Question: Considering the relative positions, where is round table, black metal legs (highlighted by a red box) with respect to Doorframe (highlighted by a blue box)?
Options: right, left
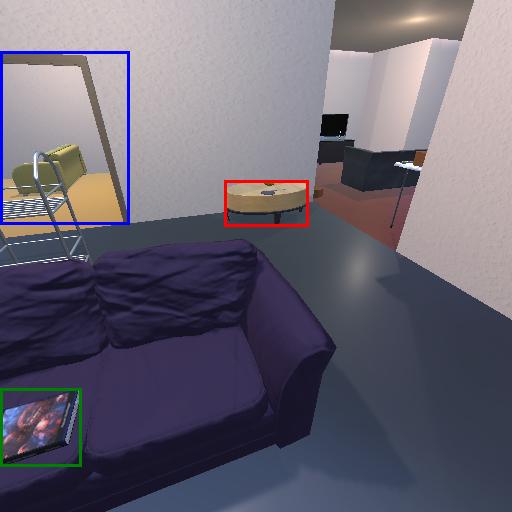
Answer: right